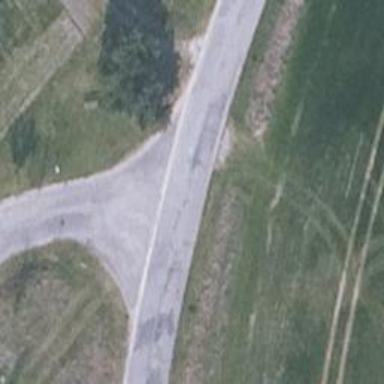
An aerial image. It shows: Unclassified road with asphalt surface.